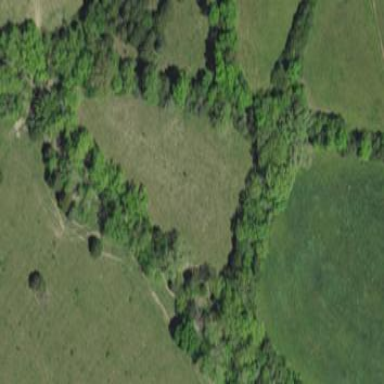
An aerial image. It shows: Beautiful meadow.